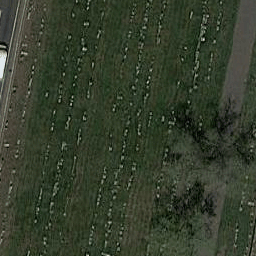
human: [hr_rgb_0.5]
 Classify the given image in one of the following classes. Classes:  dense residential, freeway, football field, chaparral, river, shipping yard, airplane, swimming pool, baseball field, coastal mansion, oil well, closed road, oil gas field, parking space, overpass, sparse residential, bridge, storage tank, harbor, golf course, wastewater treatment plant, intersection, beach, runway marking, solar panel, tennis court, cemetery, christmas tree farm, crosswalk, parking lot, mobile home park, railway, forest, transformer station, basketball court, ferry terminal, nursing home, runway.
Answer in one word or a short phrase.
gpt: cemetery